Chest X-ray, PA view. Patient: 67 years old, sex F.
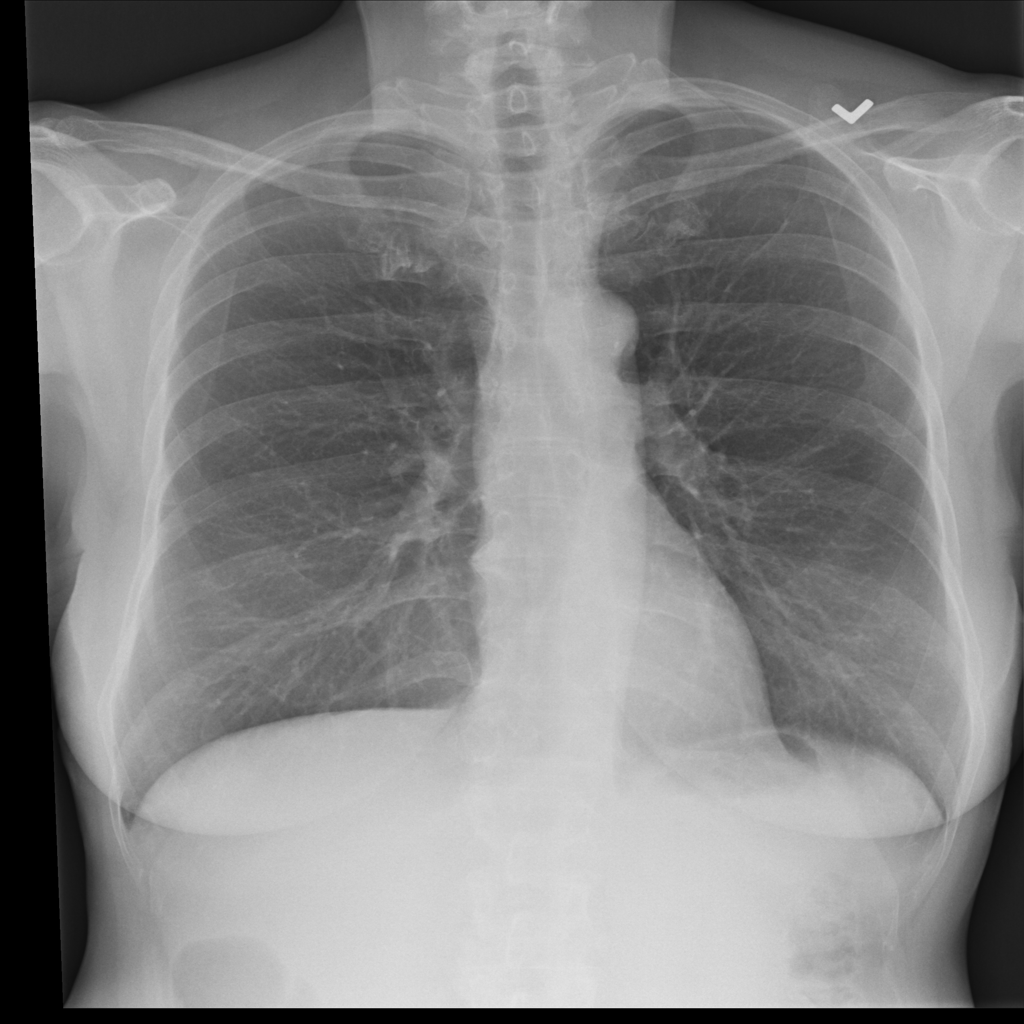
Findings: Emphysema